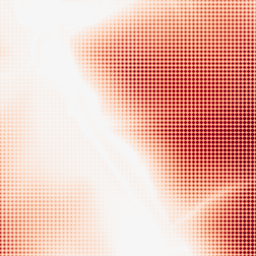
Category: morphological
Decomposition family: rolling_ball
Decomposition parameters: radius: 200
Upsampling method: sinc_blackman
Upsampling parameters: scale: 4
kernel_size: 4
Upsampling scale: 4